Interaction volume radius: 10 \u00c5
Interaction volume height: 20 \u00c5
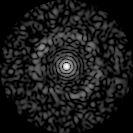
Disorder parameter: 0.8369